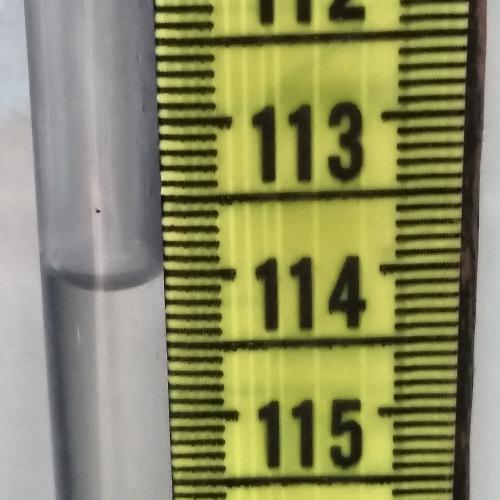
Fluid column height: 114.1 cm